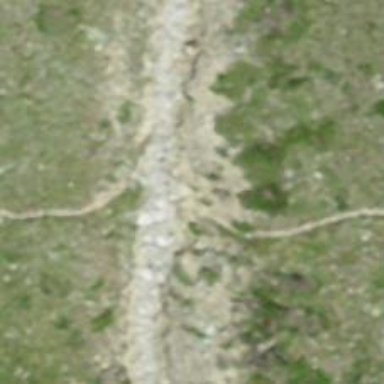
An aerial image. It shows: Path.